Question: Can anyone explain how to remove the orange or blue border (outline) around text/input boxes? I think it only happens on Chrome to show that the input box is active. Here's the input CSS I'm using:
'''
input {
background-color: transparent;
border: 0px solid;
height: 20px;
width: 160px;
color: #CCC;
}
'''

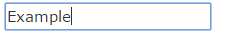
Answer: This border is used to show that the element is focused (i.e. you can type in the input or press the button with Enter). You can remove it with <URL> property, though:
'''
textarea:focus, input:focus{
outline: none;
}
'''
You may want to add some other way for users to know what element has keyboard focus though for usability.
Chrome will also apply highlighting to other elements such as DIV's used as modals. To prevent the highlight on those and all other elements as well, you can do:
'''
*:focus {
outline: none;
}
'''
---
### ⚠️ Accessibility warning
Please notice that removing outline from input is an accessibility bad practice. Users using screen readers will not be able to see where their pointer is focused at. More <URL>